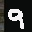
Label: 9